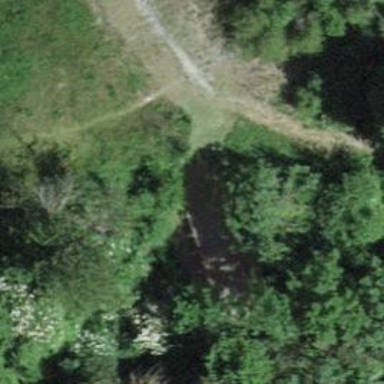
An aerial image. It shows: Path.